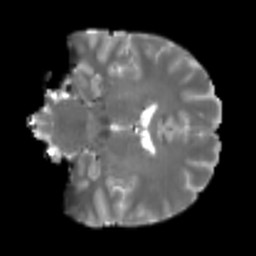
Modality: T2w
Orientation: coronal
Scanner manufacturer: siemens
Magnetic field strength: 3 T
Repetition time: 4 s
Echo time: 0.0594 s